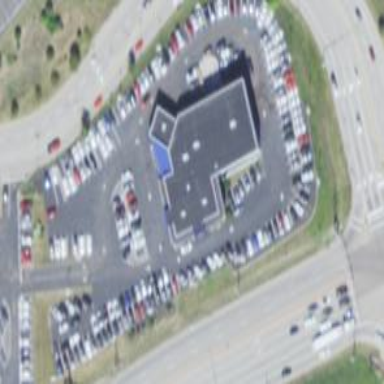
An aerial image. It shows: Shop that sells cars.